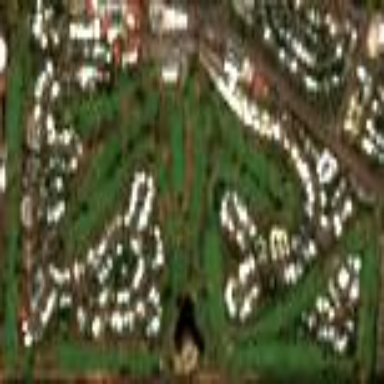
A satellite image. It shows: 18-hole golf course categorized under leisure land.